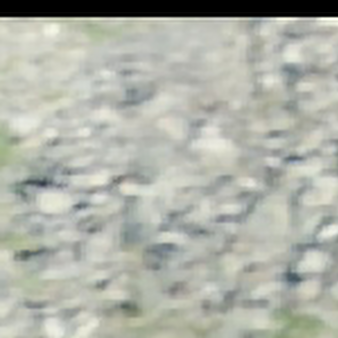
Label: other